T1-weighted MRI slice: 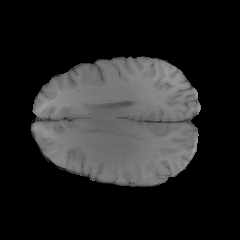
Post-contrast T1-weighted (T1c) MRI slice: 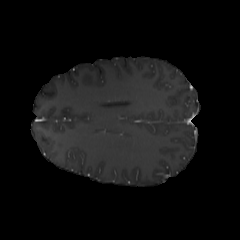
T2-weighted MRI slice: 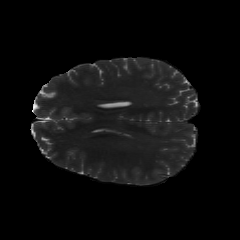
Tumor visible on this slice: no